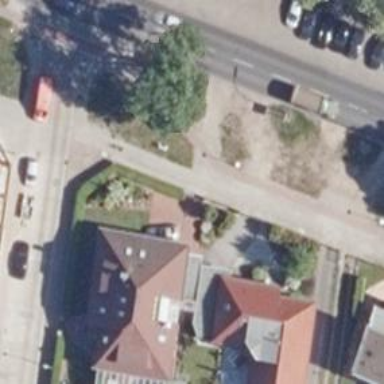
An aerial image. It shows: Cycleway.